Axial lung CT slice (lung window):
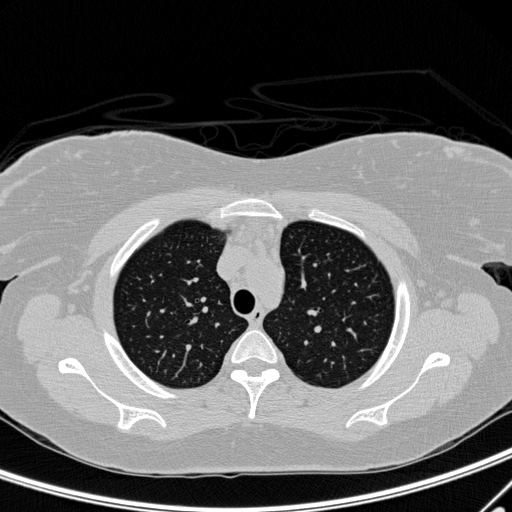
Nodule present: no